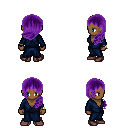
a pixel art fantasy rpg character, female body template, human, dark skin, blue robe, white pants, purple left-swept hairstyle, bracelets, maroon shoes, four views (front, back, left, right), 2x2 character sprite sheet, small pixel art, hard edges, no anti-aliasing